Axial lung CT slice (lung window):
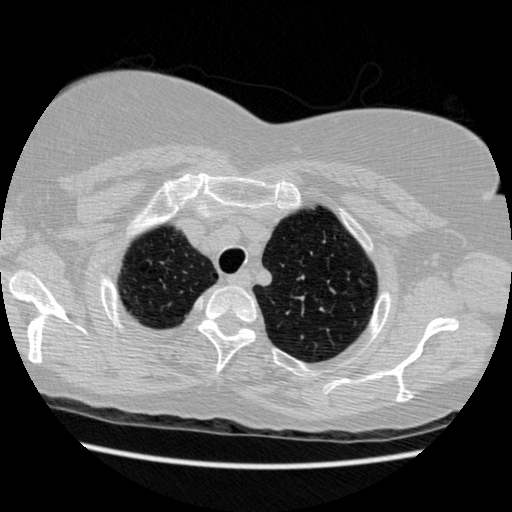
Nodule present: no